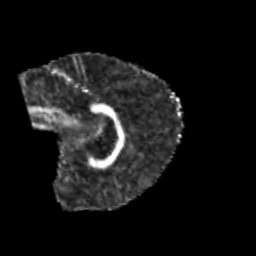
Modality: FA
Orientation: sagittal
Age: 11
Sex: male
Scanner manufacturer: siemens
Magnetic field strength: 3 T
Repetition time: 3.8 s
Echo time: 0.07 s